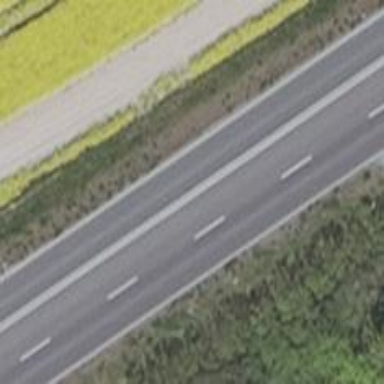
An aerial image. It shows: Asphalt motorway of trunk classification.